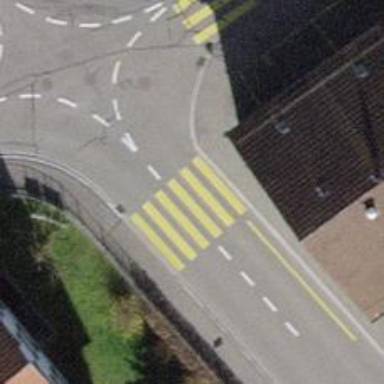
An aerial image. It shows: Marked crossing on the road.